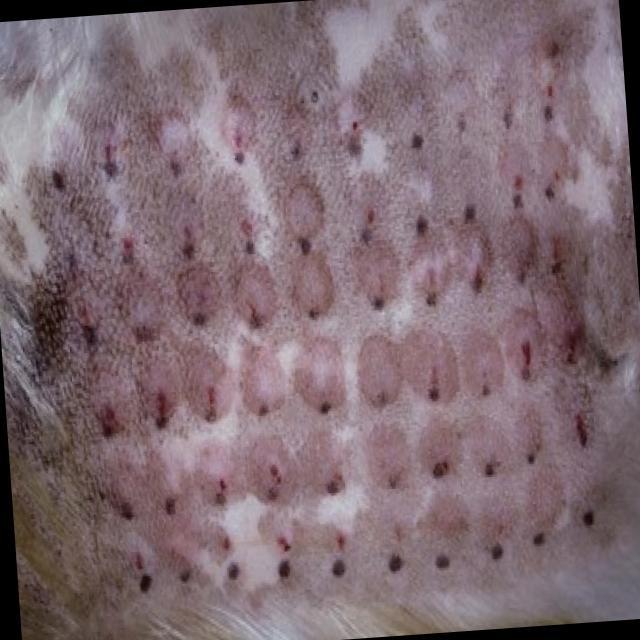
Canine hypersensitivity reaction — allergic skin response with urticaria, erythema, pruritus, and angioedema. May be food, environmental, or flea allergy related.